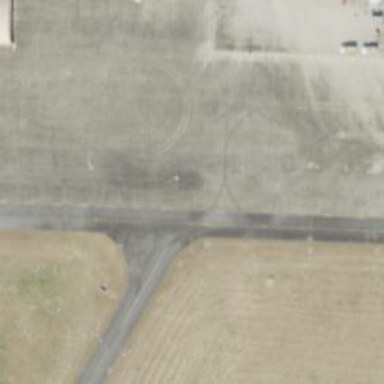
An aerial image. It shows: Asphalt taxiway at the airport.